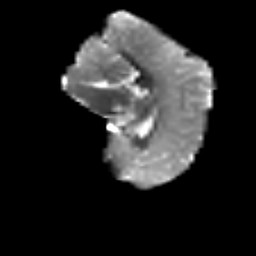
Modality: T2w
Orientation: sagittal
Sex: male
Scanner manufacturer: siemens
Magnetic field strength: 3 T
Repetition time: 5 s
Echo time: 0.071 s